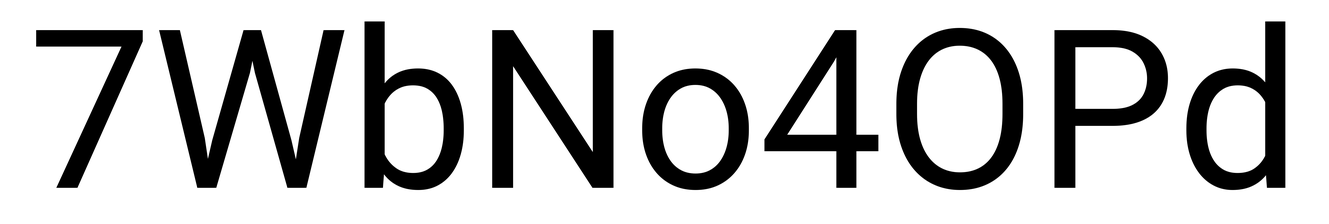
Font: Roboto_Regular